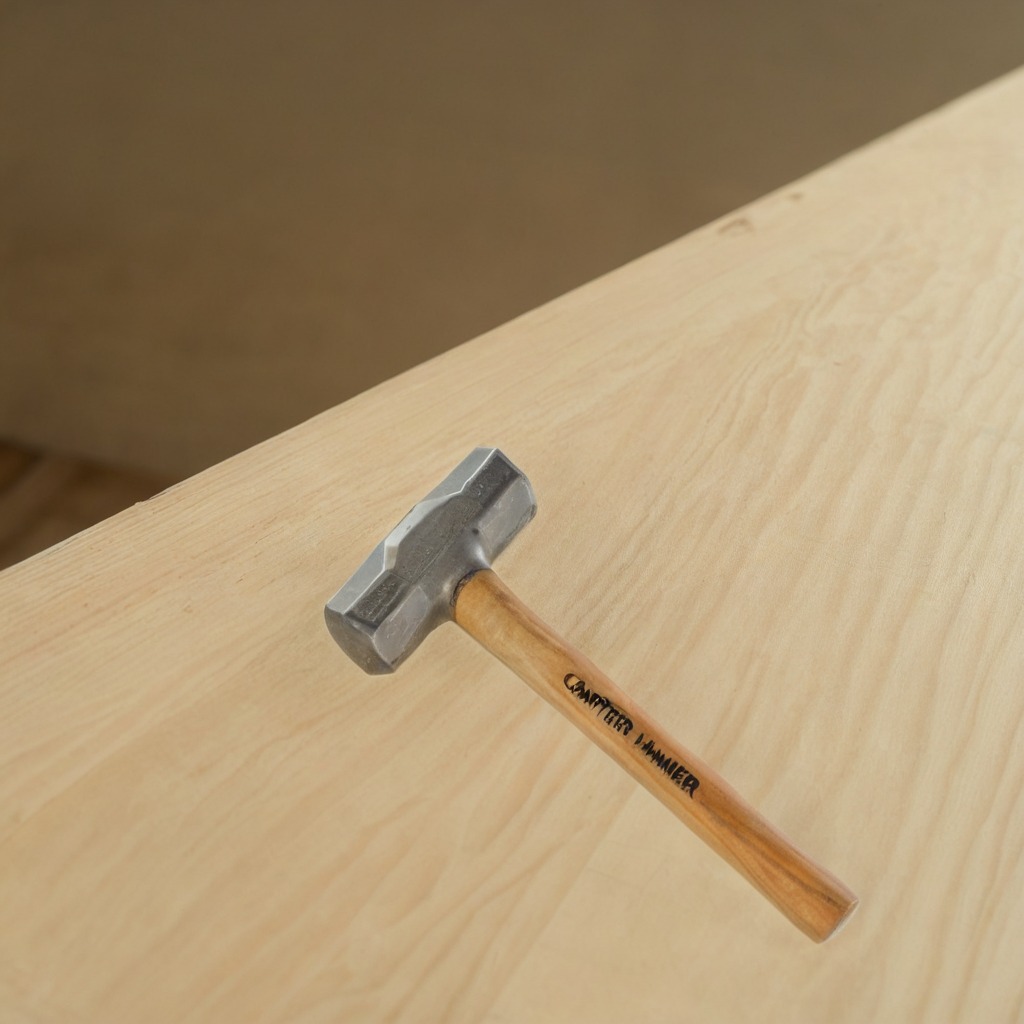
A hammer lying on the plywood surface in a paint workshop lit by afternoon window light.